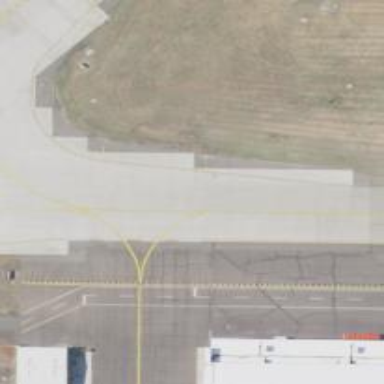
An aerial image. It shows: Image of taxiway at airport.